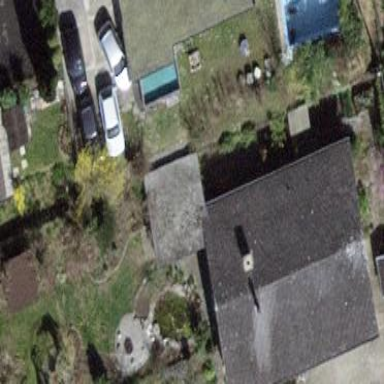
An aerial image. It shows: Building with tiled roof.